Question: I have a web application connects web service on a machine uses proxy server. Connections are ok on internet explorer as shown in image

And my web.config is:
'''
<system.net>
<defaultProxy>
<proxy autoDetect="true" usesystemdefault="true"/>
</defaultProxy>
</system.net>
<system.serviceModel>
<bindings>
<basicHttpBinding>
<binding name="ProcessSoap" closeTimeout="00:01:00" openTimeout="00:01:00"
receiveTimeout="00:10:00" sendTimeout="00:01:00" allowCookies="false"
useDefaultWebProxy="true" hostNameComparisonMode="StrongWildcard"
maxBufferSize="65536" maxBufferPoolSize="524288" maxReceivedMessageSize="65536"
messageEncoding="Text" textEncoding="utf-8" transferMode="Buffered"
>
<readerQuotas maxDepth="32" maxStringContentLength="8192" maxArrayLength="16384"
maxBytesPerRead="4096" maxNameTableCharCount="16384" />
<security mode="None">
</security>
</binding>
</basicHttpBinding>
</bindings>
<client>
<endpoint address="http://www.serveraddressthatiwanttoconnect.com/services/WebService.asmx"
binding="basicHttpBinding" bindingConfiguration="ProcessSoap"
contract="PINAlmaServis.ProcessSoap" name="ProcessSoap" />
</client>
'''
I want to use system proxy settings, because it can change time to time. "kurumsalproxy" is a machine name on local network. I tried every potential variations for web.config on <URL> but can not establish to connect.
Is there something that i miss?
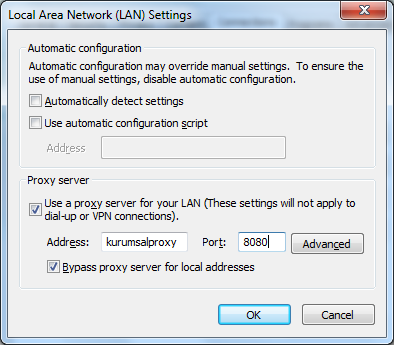
Answer: > I want to use system proxy settings
There is no "system" proxy settings. Every user owns personal proxy configuration. You could create a user with the proxy configuration and change app pool identity to use that account.
UPDATE: <URL>